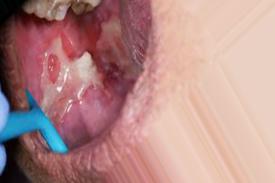
Condition: Mouth Ulcer